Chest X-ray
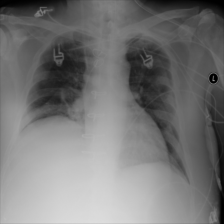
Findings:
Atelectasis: negative
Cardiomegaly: negative
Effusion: negative
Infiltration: negative
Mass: negative
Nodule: negative
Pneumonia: negative
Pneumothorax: negative
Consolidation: negative
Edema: negative
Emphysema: negative
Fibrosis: negative
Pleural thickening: negative
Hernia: negative